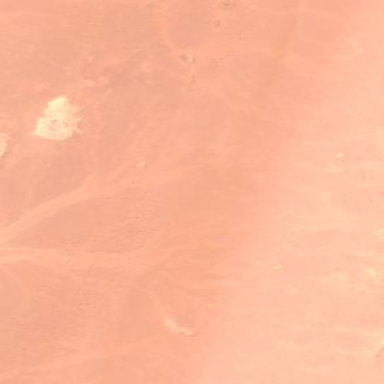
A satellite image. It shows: Vast expanse of desert landscape.